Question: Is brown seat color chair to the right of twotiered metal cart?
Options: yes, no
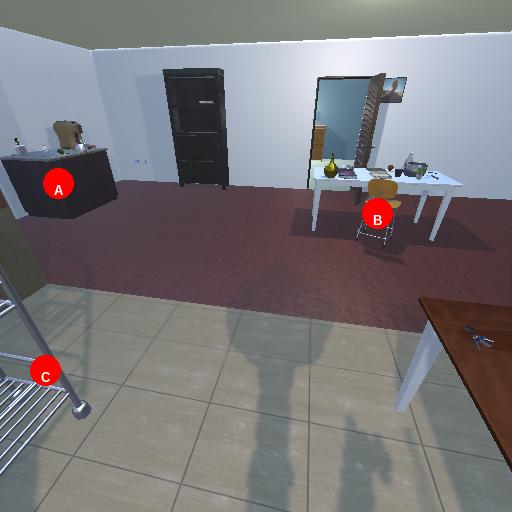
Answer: yes